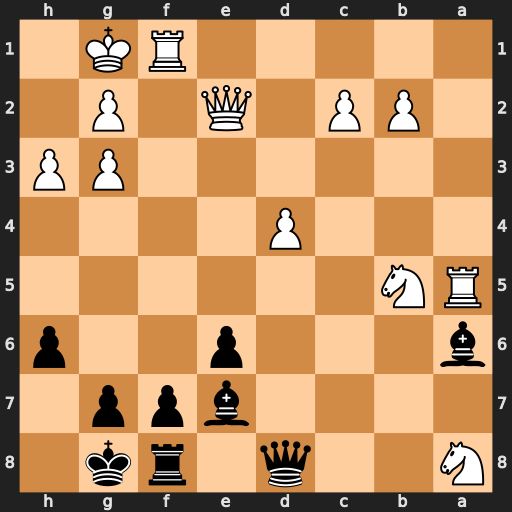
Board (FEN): N2q1rk1/4bpp1/b3p2p/RN6/3P4/6PP/1PP1Q1P1/5RK1
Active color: b
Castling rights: -
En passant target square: -
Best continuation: Qxa5 Nac7 Qxc7 Nxc7 Bxe2